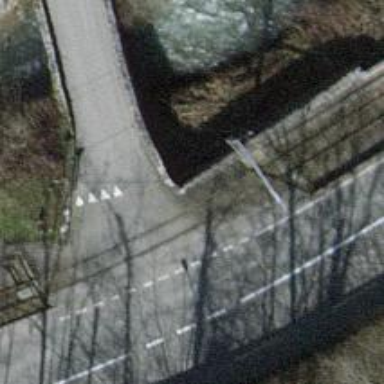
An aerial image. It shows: Railway level crossing.